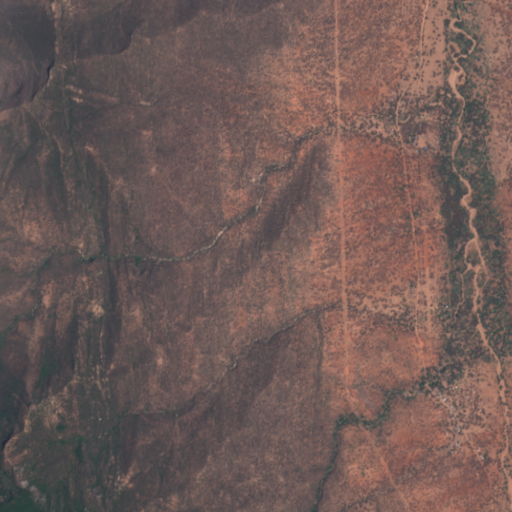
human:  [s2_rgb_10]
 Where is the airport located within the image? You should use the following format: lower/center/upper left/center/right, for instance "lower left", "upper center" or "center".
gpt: The airport is located in the center right of the image.
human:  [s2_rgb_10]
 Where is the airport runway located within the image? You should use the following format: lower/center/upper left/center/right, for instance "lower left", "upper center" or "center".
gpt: The airport runway is located in the center right of the image.
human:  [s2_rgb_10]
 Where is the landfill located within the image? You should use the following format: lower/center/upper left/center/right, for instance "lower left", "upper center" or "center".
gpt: There is no landfill in the image.